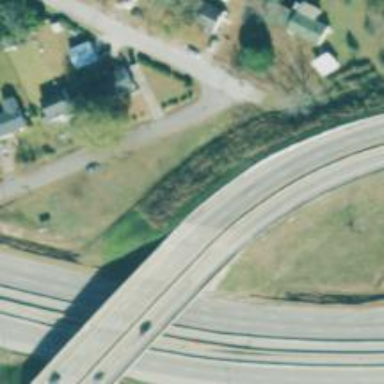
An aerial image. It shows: Bridge along trunk link highway.